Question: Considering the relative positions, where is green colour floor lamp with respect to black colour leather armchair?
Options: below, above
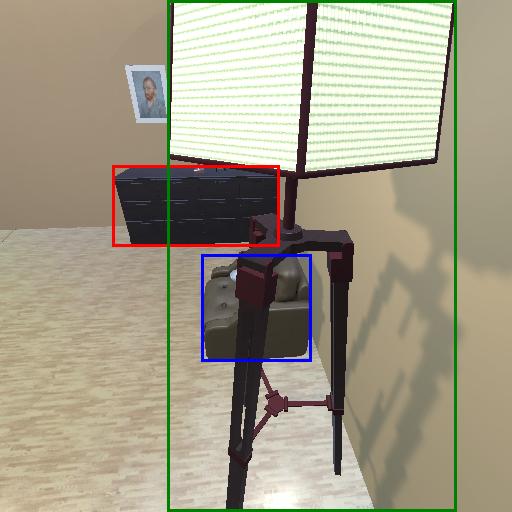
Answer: below